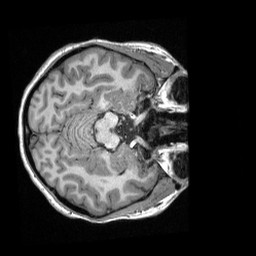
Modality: T1w
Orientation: axial
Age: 20
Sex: female
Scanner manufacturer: siemens
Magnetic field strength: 3 T
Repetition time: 2.3 s
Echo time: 0.00308 s